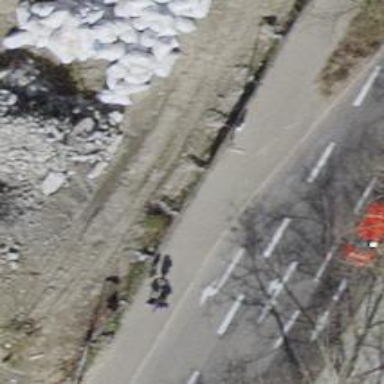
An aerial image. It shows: Service road with paving stones.